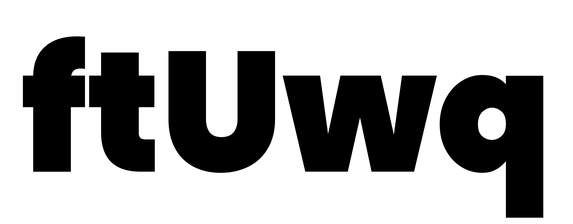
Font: Poppins-Black